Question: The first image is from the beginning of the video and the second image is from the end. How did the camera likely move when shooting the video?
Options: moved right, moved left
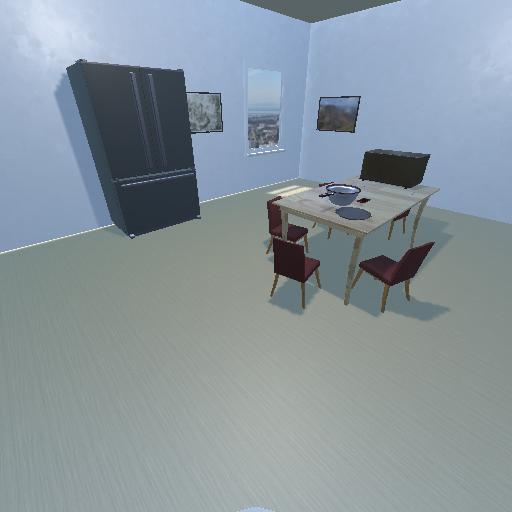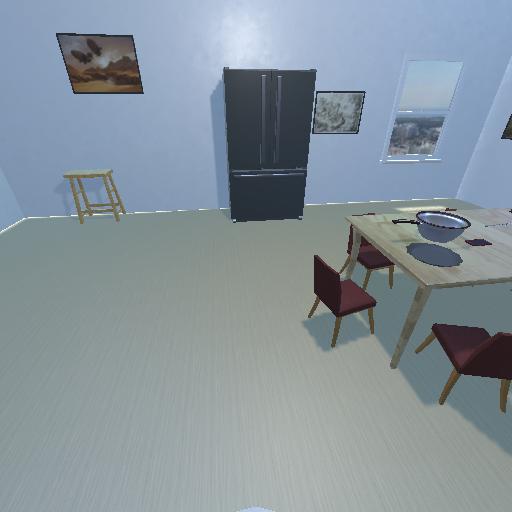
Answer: moved right